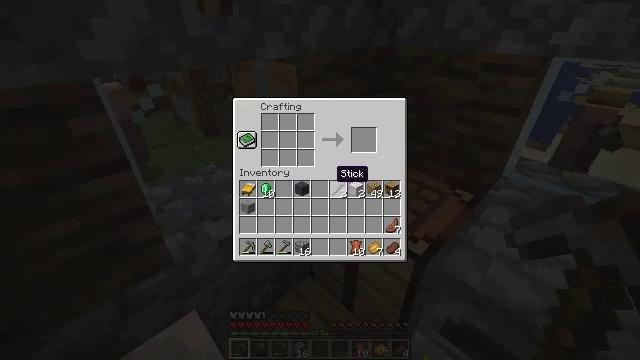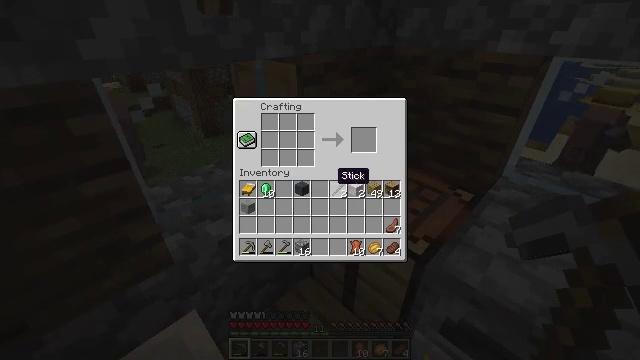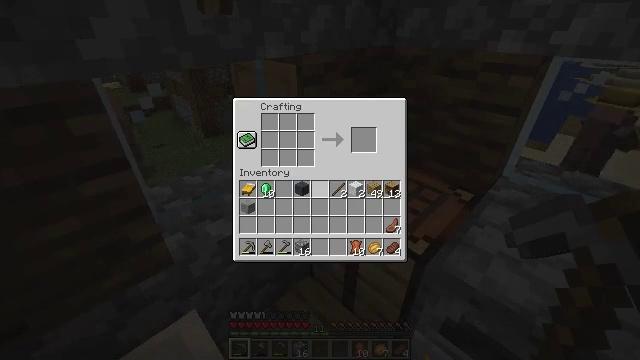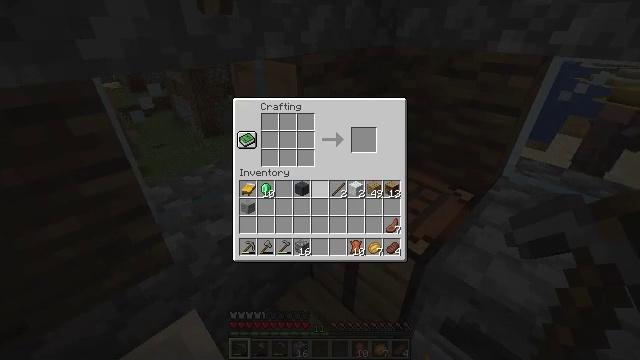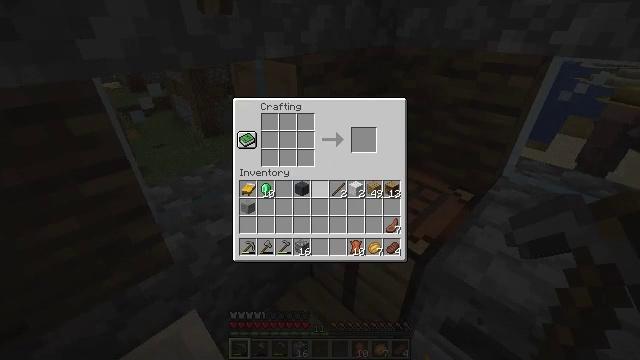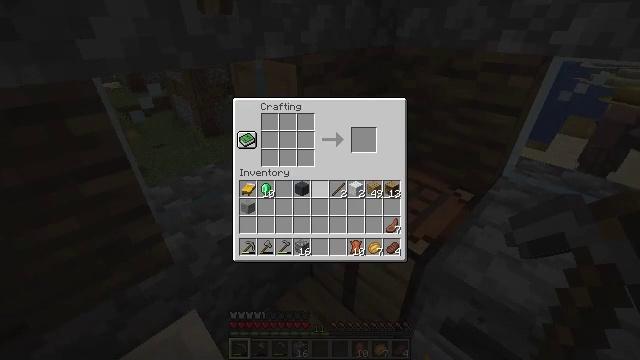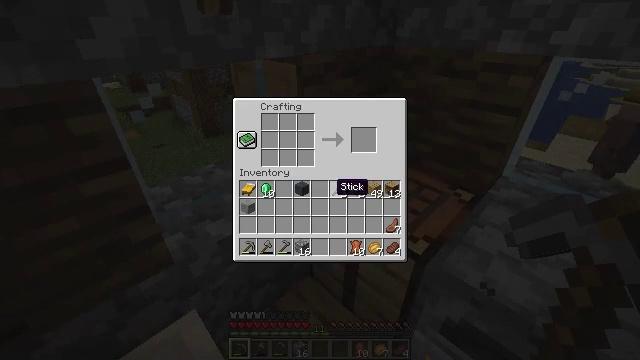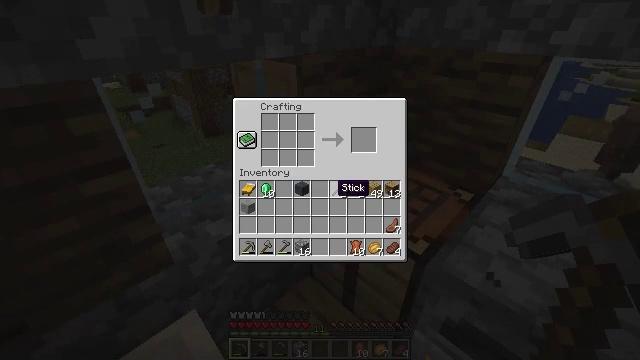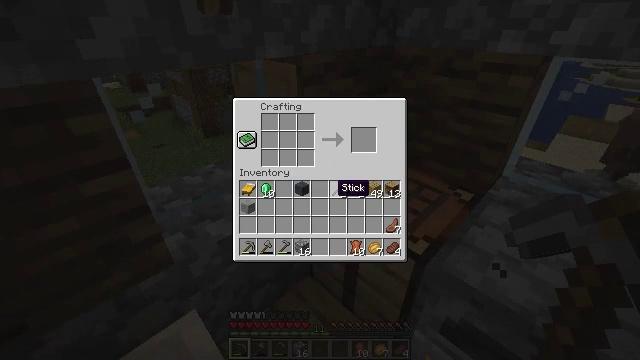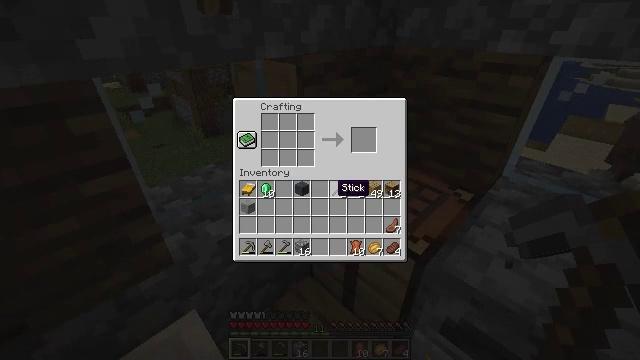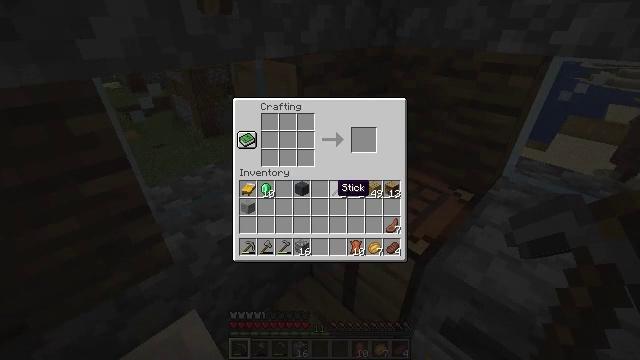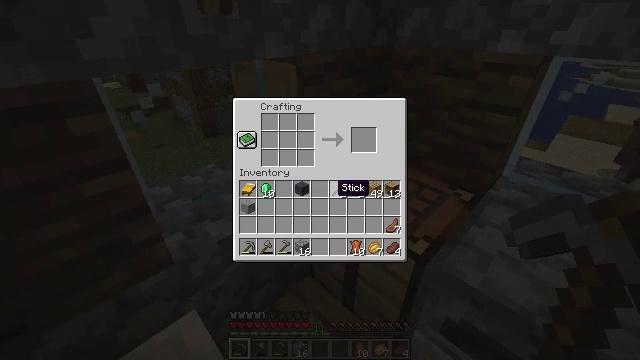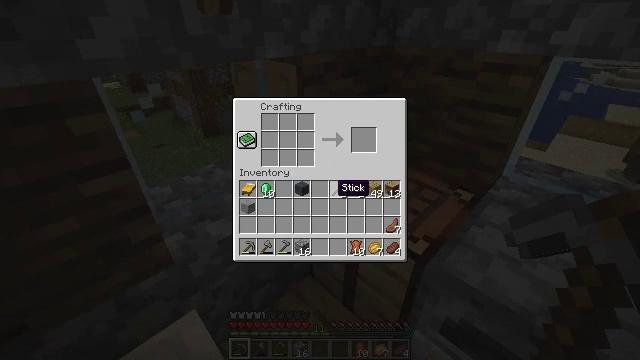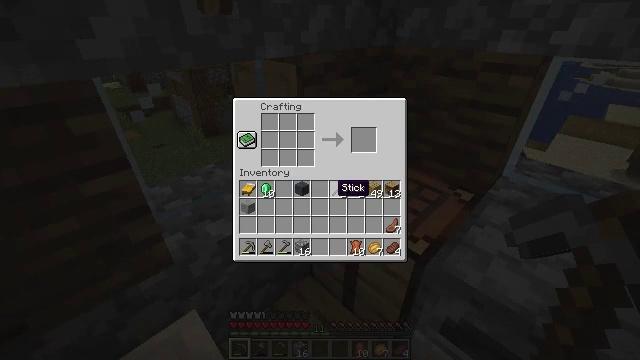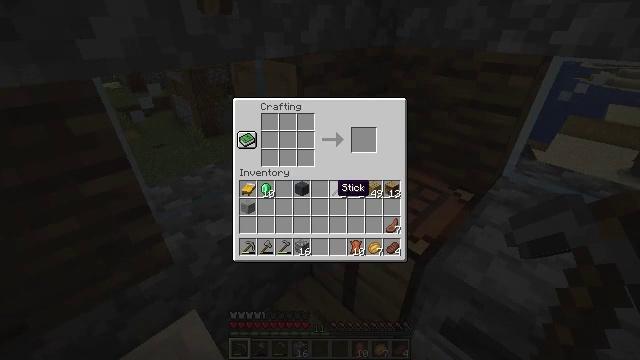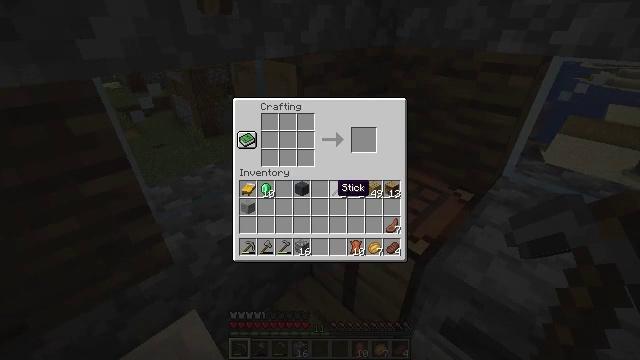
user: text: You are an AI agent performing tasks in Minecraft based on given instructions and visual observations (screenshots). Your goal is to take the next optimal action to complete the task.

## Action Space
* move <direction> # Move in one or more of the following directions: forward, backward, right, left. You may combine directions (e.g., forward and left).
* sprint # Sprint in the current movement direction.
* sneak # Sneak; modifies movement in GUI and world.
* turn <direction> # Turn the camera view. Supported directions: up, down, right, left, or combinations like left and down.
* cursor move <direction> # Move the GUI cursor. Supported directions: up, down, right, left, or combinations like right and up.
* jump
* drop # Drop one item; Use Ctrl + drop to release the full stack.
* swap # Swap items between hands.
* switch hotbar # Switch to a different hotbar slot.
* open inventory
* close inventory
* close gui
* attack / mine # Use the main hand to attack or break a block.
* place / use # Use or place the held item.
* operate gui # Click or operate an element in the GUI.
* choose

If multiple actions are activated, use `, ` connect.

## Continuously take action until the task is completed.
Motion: motion action
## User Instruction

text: Craft a leather helmet.
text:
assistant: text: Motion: no_op
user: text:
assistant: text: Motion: no_op
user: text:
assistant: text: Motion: no_op
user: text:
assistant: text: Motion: no_op
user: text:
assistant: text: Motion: no_op
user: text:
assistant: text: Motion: no_op
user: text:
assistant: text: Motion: no_op
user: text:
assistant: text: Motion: no_op
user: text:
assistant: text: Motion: no_op
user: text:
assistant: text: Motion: no_op
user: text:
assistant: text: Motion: no_op
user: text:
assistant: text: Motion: no_op
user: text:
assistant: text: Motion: no_op
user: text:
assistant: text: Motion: no_op
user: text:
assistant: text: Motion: no_op
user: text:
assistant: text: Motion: no_op
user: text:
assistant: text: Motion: no_op
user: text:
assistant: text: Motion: no_op
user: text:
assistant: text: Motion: no_op
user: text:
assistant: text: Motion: no_op
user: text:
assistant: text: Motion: no_op
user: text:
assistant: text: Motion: no_op
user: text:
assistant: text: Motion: no_op
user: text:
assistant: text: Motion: no_op
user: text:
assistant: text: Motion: no_op
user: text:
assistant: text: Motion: no_op
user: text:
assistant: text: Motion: no_op
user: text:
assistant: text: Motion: no_op
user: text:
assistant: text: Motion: no_op
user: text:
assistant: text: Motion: no_op